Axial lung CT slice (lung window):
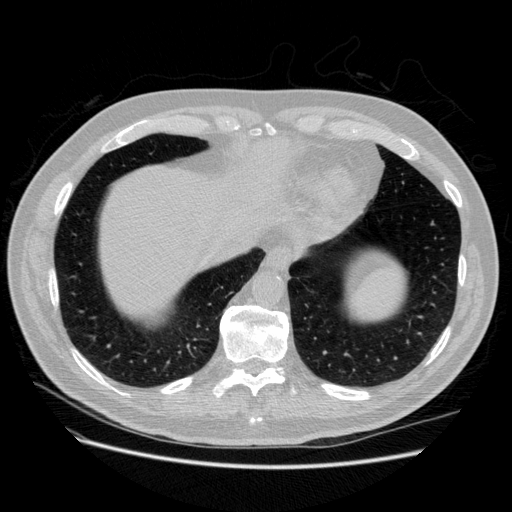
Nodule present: no